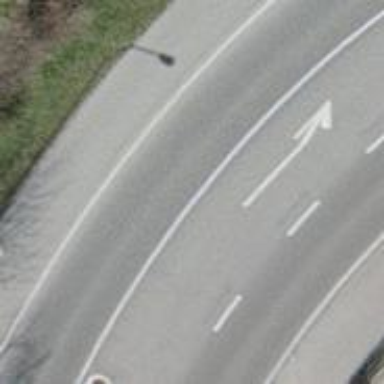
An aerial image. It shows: Primary highway with asphalt surface and designated lane for cyclists.